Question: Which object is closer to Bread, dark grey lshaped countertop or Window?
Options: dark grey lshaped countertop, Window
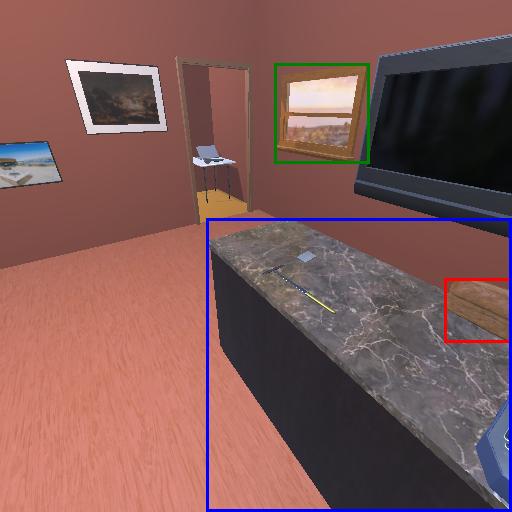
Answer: dark grey lshaped countertop